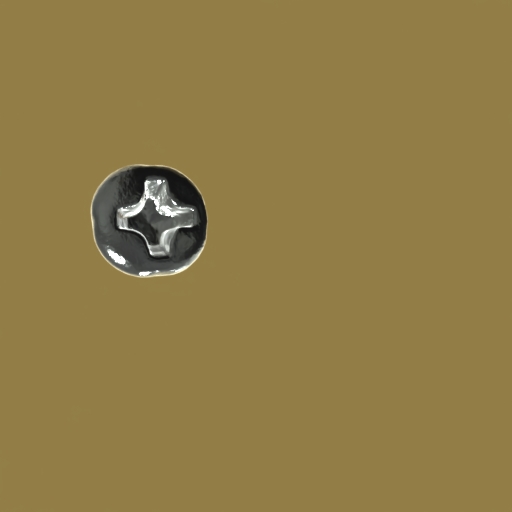
Label: screw